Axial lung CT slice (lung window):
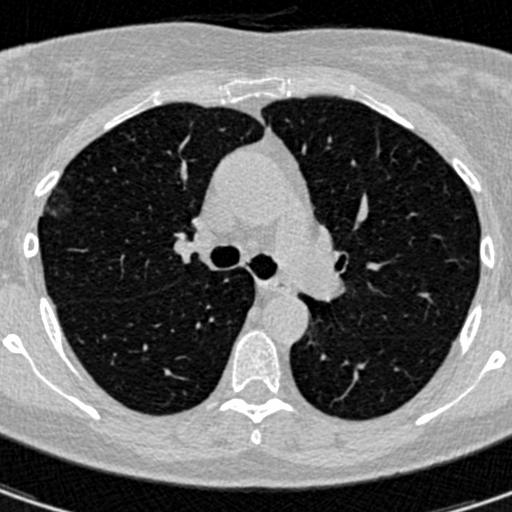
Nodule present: no